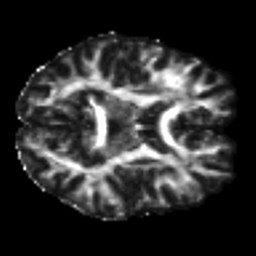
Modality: FA
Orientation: axial
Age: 22
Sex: female
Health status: healthy
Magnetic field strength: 3 T
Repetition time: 8.4 s
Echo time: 0.0926 s